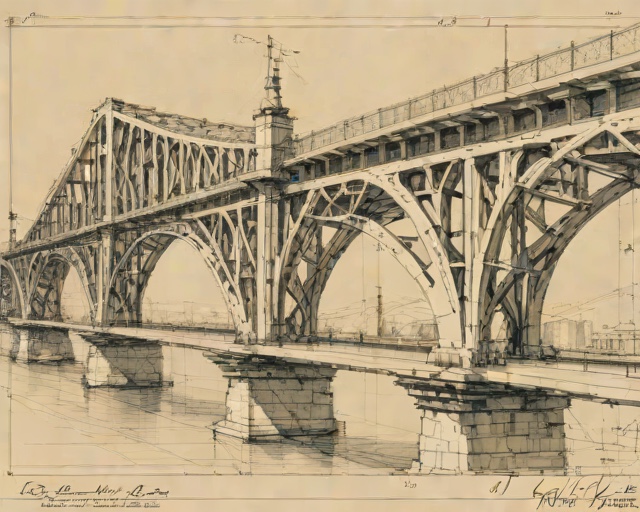
Category: Thank You